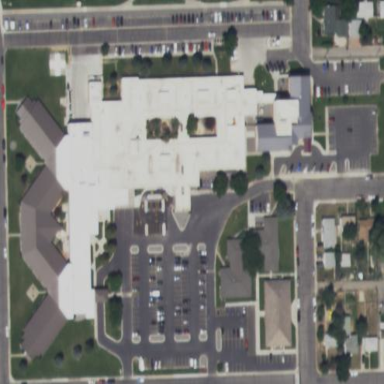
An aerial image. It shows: Healthcare facility identified as hospital.